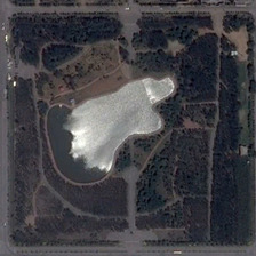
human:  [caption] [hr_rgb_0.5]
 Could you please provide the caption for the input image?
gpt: The square is made up of irregular artificial lakes, dense woods and winding paths.

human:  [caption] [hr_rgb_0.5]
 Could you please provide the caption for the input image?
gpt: Irregular artificial lakes, raised grove and curved roads make this square.

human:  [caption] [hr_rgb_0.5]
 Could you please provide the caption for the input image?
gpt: The square is made up of rare oceans, dense forests and winding routes.

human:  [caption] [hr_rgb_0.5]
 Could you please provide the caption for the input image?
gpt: the irregular, artificial lake, flowering forest and winding paths form this square.

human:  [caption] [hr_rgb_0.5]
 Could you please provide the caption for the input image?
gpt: The man-made irregular lake, the thriving forest and curved paths make up this square.